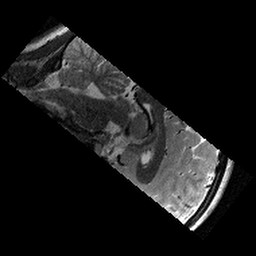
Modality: T2w
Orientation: sagittal
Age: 14
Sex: female
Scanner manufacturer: siemens
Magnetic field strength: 3 T
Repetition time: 9.23 s
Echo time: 0.067 s